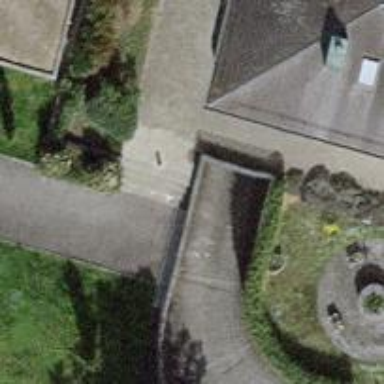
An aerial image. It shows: Concrete steps.